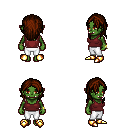
a pixel art fantasy rpg character, female body template, orc, green skin, maroon pirate shirt, white pants, brown long hairstyle, bracelets, gold boots, four views (front, back, left, right), 2x2 character sprite sheet, small pixel art, hard edges, no anti-aliasing